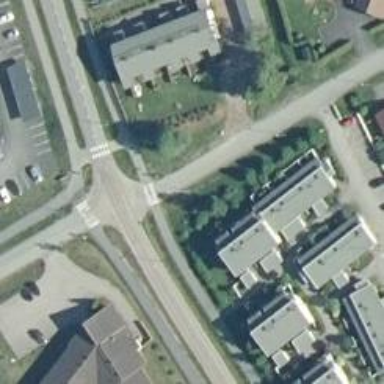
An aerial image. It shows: Cycleway.